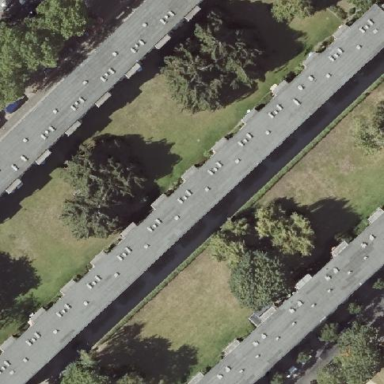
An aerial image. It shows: Apartment building with flat roof.